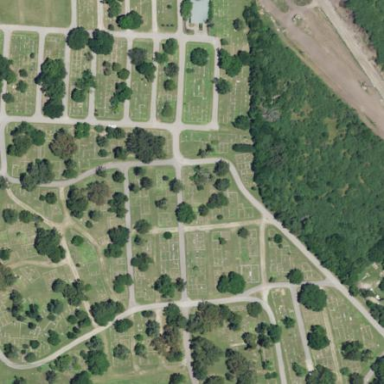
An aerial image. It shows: Cemetery.